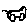
Label: car